Interaction volume radius: 5 \u00c5
Interaction volume height: 25 \u00c5
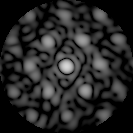
Disorder parameter: 0.4751